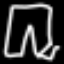
Label: pants